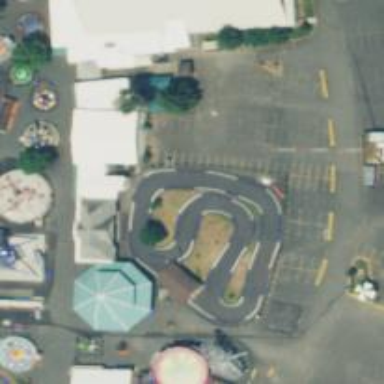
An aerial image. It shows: Asphalt raceway designed for motor sports.